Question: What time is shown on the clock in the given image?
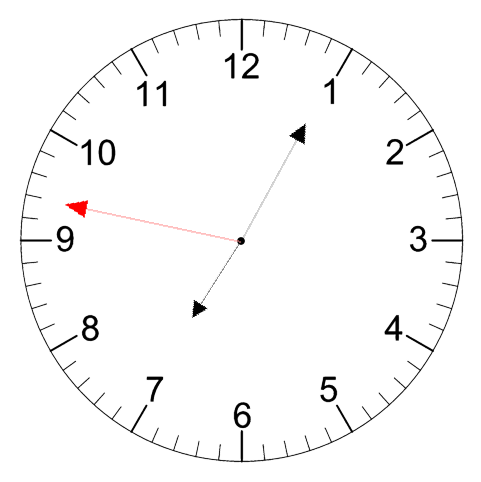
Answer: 07:04:47